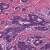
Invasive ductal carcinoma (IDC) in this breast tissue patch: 1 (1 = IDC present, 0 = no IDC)